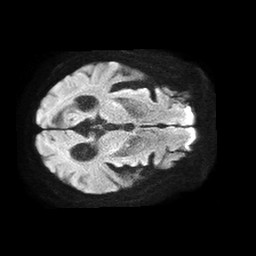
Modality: TRACE
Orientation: axial
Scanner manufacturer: philips
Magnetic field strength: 1.5 T
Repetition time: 4.6 s
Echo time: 0.08631 s